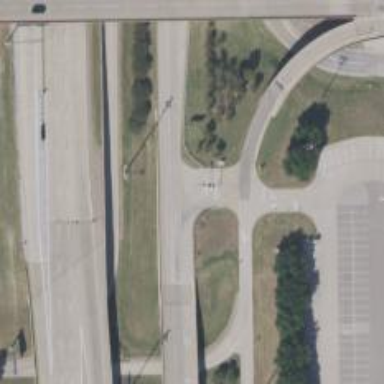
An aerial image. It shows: Secondary link road.